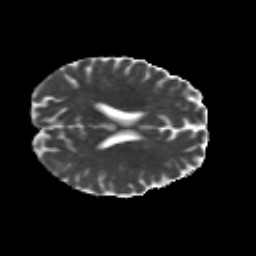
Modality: MD
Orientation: axial
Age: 24
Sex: male
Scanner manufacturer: siemens
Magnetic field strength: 3 T
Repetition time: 8.8 s
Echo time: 0.085 s